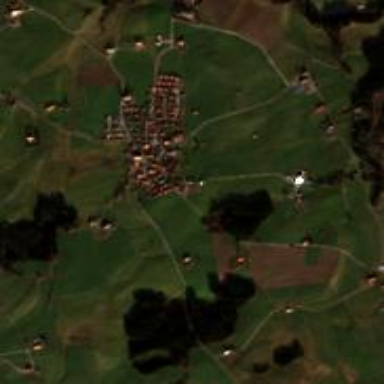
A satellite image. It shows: Village.